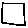
Label: square